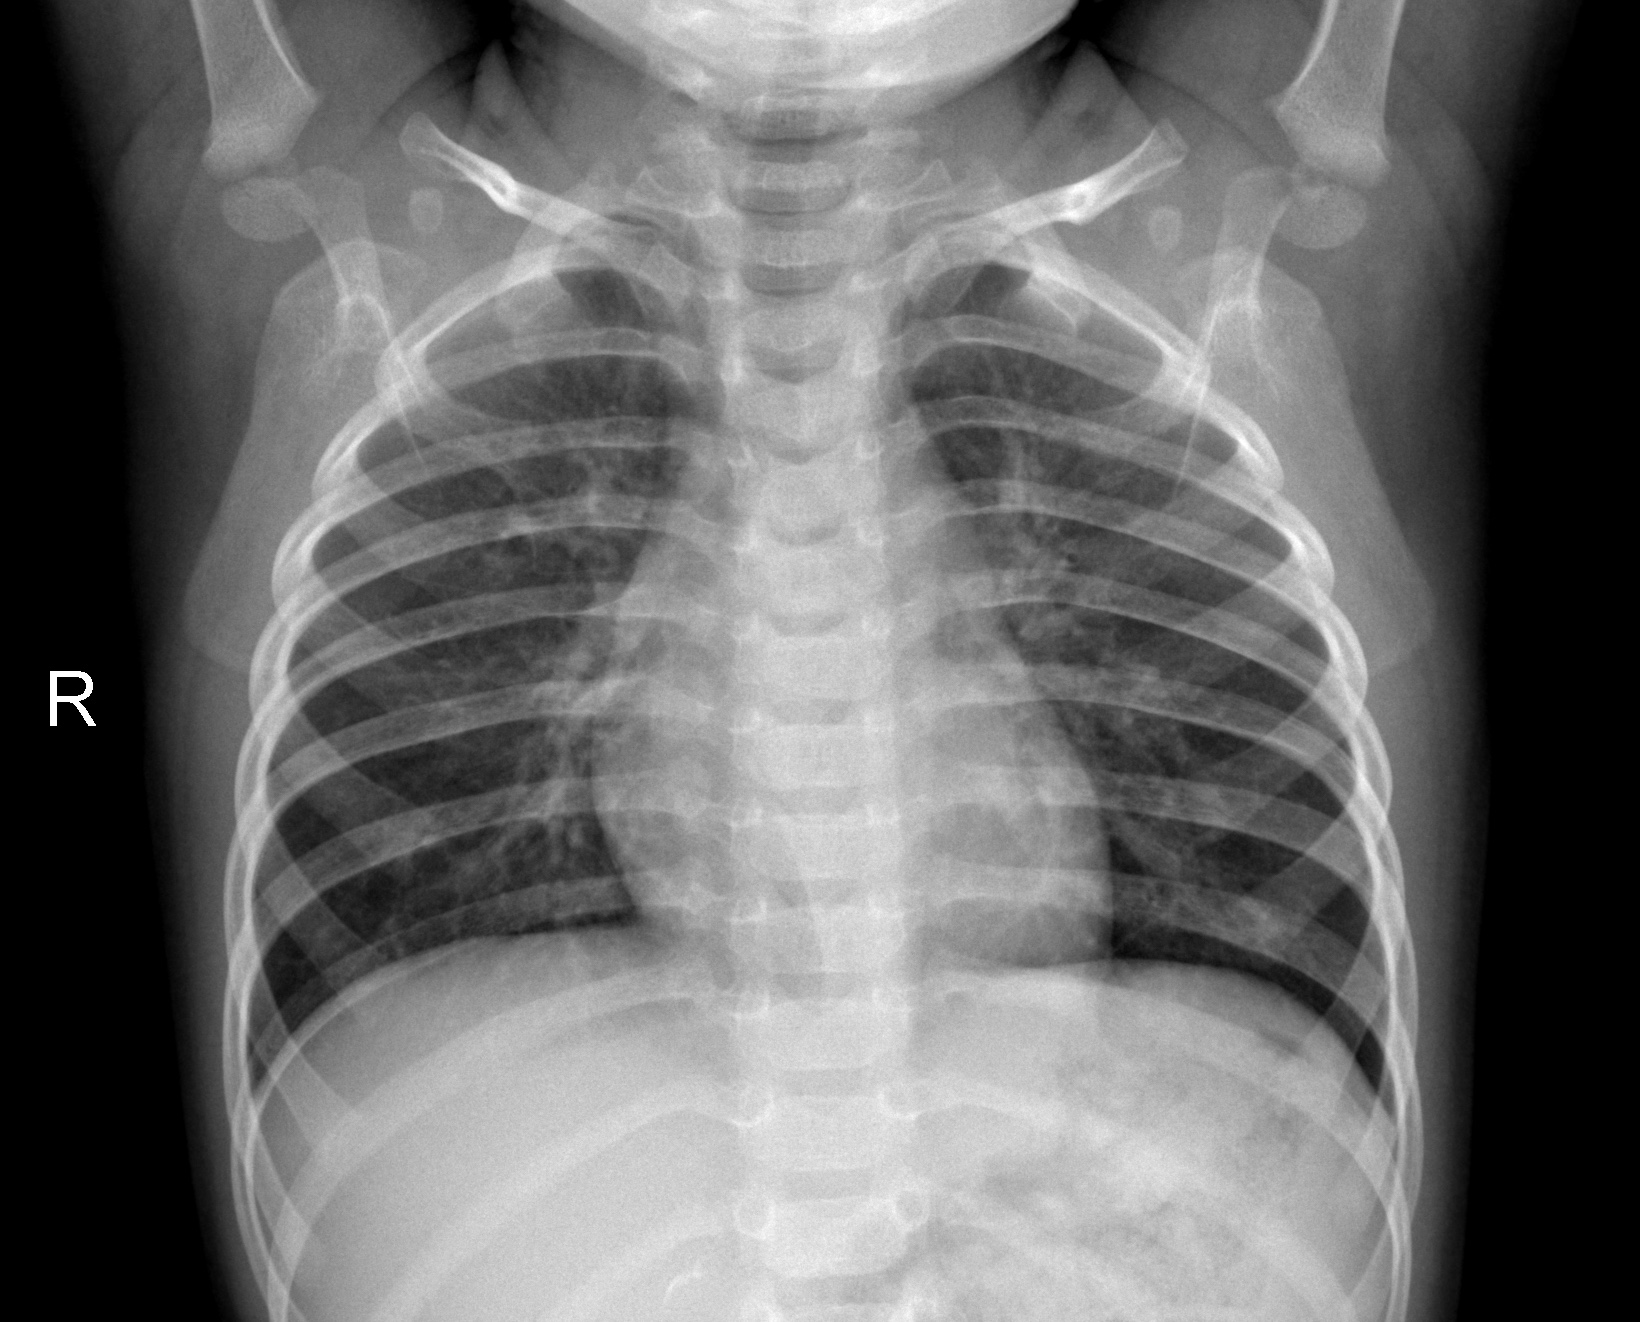
Diagnosis: NORMAL